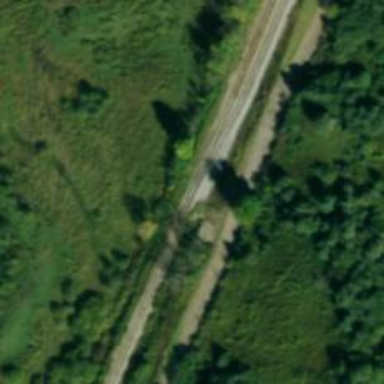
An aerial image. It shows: Railway track.